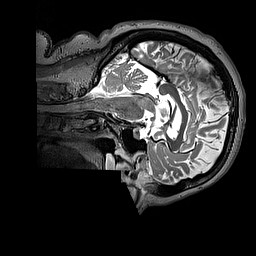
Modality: T2w
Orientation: sagittal
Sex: female
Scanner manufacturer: siemens
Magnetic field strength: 3 T
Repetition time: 3.2 s
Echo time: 0.409 s